Question: - - - - - .
There are possibly many ways to satisfy each child's need for toys.
Given N, {T}, {t} and a seeded RNG, from all possible configurations of toys owned by children I need to pick a uniformly distributed (or at least close to uniformly distributed) configuration, that is, a mapping from children to the toys they own.
Generating all the possible configurations and picking j-th is no go -- there may be a lot of those.
In the example below there are 4 children: red, blue, green and yellow. Red needs to 4 toys, blue -- 5, green -- 3, yellow -- 3. Toys children are inside the rectangles of corresponding colors.

So what I need is either an outline of an algorithm to generate a well-distributed 'Map<Child, Set<Toy>>', or any links that would be useful to read for solving the problem.
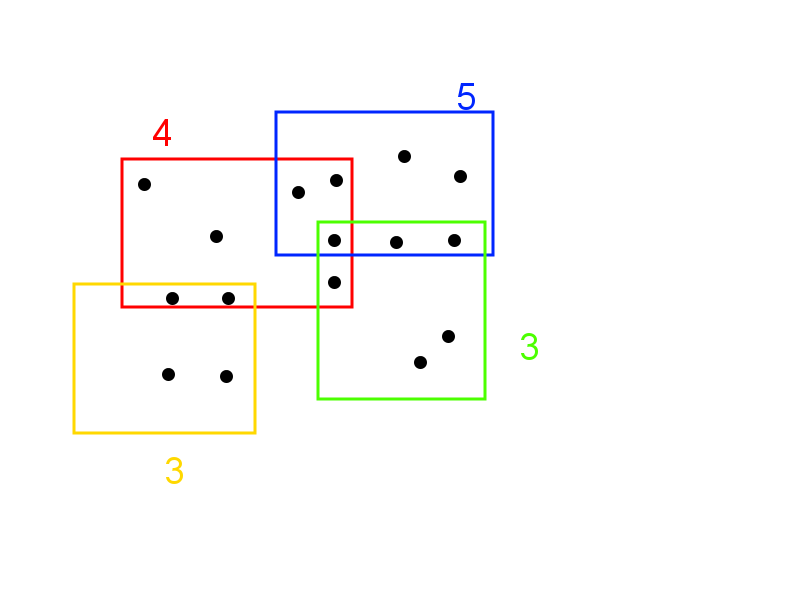
Answer: Prepare a bipartite graph as follows. For each child 'i', make 't_i' vertices. For each toy 'j', make one vertex. Whenever child 'i' likes toy 'j', connect all of 'i''s vertices to 'j''s vertex. The valid assignments of toys to children correspond to perfect matchings in this graph. Compute one assignment using your favorite matching algorithm (e.g., <URL> as long as desired.